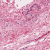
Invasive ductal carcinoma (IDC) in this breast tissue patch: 0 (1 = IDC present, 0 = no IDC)